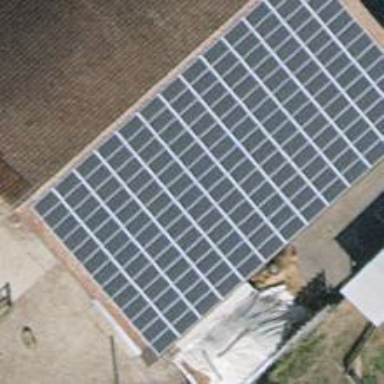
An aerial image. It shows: Small solar photovoltaic panel generator installed on roof.